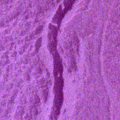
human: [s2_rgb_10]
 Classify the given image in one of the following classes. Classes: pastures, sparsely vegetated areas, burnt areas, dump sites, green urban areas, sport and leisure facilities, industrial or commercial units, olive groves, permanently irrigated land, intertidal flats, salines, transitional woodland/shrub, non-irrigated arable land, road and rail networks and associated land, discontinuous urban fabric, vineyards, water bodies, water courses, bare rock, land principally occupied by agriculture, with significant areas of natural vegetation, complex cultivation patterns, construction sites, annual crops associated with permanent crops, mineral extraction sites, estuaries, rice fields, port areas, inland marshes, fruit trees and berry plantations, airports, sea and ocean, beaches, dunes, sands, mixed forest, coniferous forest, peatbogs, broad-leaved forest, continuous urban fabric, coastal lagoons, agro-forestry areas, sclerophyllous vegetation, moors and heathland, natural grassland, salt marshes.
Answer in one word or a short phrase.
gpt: sea and ocean